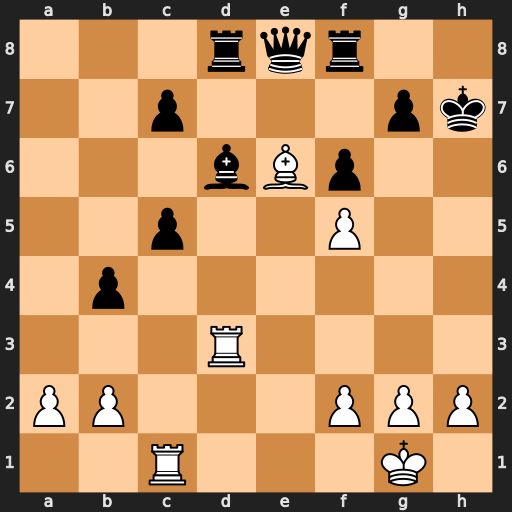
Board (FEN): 3rqr2/2p3pk/3bBp2/2p2P2/1p6/3R4/PP3PPP/2R3K1
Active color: w
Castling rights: -
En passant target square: -
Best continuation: Rh3+ Qh5 Rxh5#